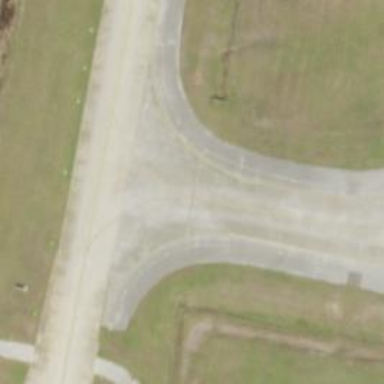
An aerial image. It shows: Image of taxiway at airport.